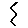
Label: zigzag